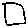
Label: square